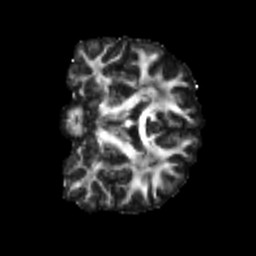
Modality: FA
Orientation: coronal
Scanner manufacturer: siemens
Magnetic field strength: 3 T
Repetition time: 4 s
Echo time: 0.0594 s